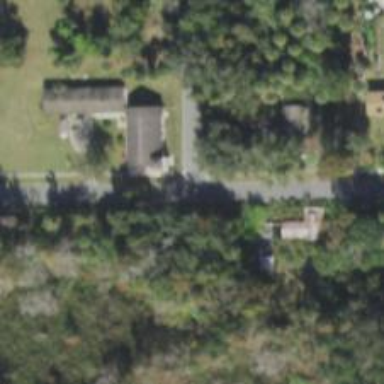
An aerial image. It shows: Residential road with sidewalk on the left.